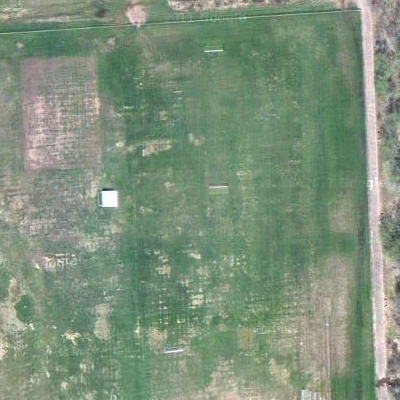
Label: aGrass